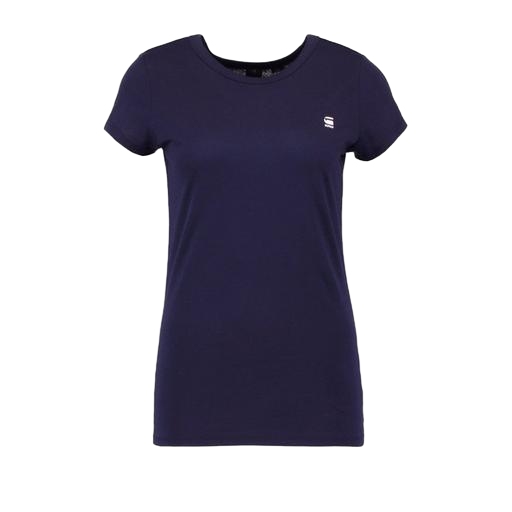
slim crew tee, ss t-shirt, slim fit t-shirt, white background